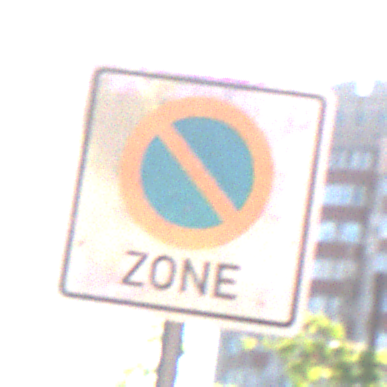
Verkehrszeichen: BeginnEingeschraenktesHalteverbotZone
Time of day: MorningAfternoon
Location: Outdoor (Suburban)
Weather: PartlyCloudy
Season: NotSpecified
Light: Natural